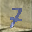
Label: 7